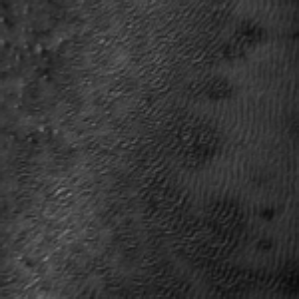
Label: frost